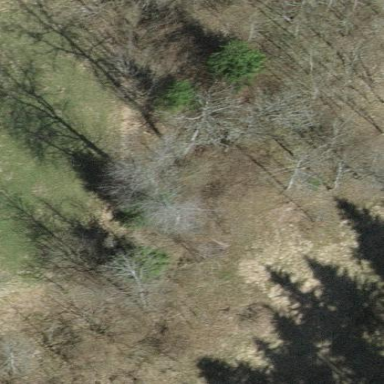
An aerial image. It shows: Patch of scrub vegetation.